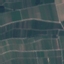
Land use / land cover class: PermanentCrop